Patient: sex M, age 36
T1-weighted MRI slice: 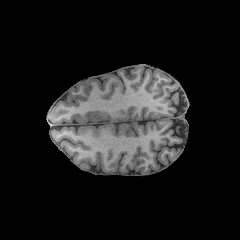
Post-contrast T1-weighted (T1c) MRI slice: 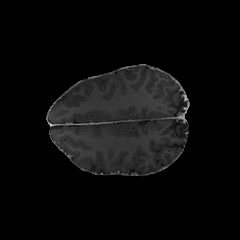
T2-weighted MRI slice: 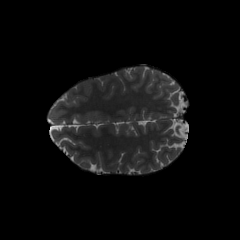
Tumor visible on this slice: no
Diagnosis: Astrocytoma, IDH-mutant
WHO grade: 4